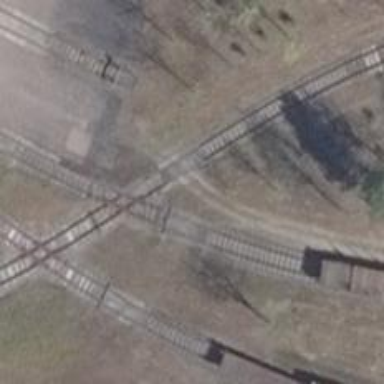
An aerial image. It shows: Railway crossing.